Interaction volume radius: 5 \u00c5
Interaction volume height: 15 \u00c5
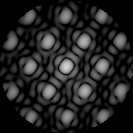
Disorder parameter: 0.1113